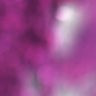
Metastatic tissue present: no